【题型】解答题　【知识点】平面几何　【难度】easy
请阅读下列材料，并完成相应的任务：

公元前 300 年前后，欧几里得撰写的《几何原本》系统地论述了黄金分割，成为最早的有关黄金分割的论著。黄金分割（goldensection）是指把一条线段分割为两部分，使较大部分与全长的比值等于较小部分与较大部分的比值。

如图\textcircled{1}，在线段 $AD$ 上找一个点 $C$，$C$ 把 $AD$ 分为 $AC$ 和 $CD$ 两段，其中 $AC$ 是较小的一段，如果 $AC:CD = CD:AD$，那么称线段 $AD$ 被 $C$ 点黄金分割，点 $C$ 叫做线段 $AD$ 的黄金分割点，$AC$ 与 $CD$ 的比值叫做黄金分割数。

为简单起见，设 $AD = 1$，$CD = x$，则 $AC = 1 - x$。

$\because AC:CD = CD:AD$，
$\therefore .....。$

任务：

(1) 请根据上面的部分解题过程，求黄金分割数。

(2) 如图\textcircled{2}，采用如下方法可以得到黄金分割点：

\textcircled{1} 设 $AB$ 是已知线段，过点 $B$ 作 $BD \perp AB$ 且使 $BD = \dfrac{1}{2} AB$；

\textcircled{2} 连接 $DA$，在 $DA$ 上截取 $DE = DB$；

\textcircled{3} 在 $AB$ 上截取 $AC = AE$；

则点 $C$ 即为线段 $AB$ 黄金分割点。你能说说其中的道理吗？

(3) 已知线段 $AB = 1$，点 $C$、$D$ 是线段 $AB$ 上的两个黄金分割点，则线段 $CD$ 的长是 \_\_\_\_\_\_。
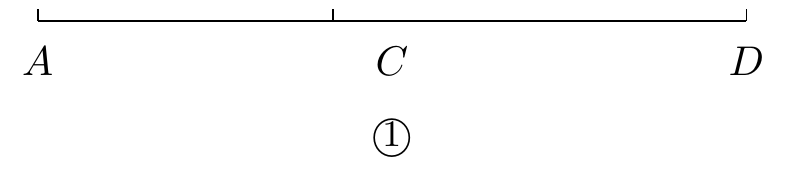
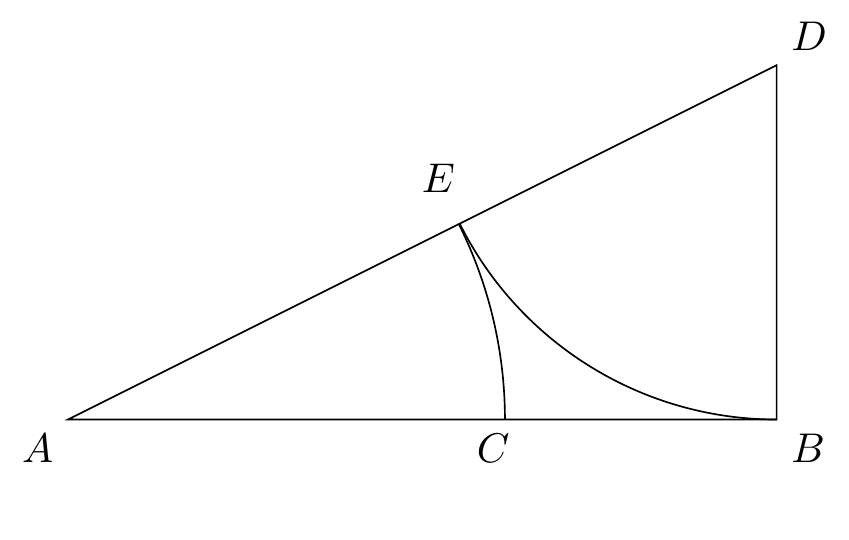
【解答】
(1) 设 $AD = 1$，$CD = x$，则 $AC = 1 - x$。

$\because AC : CD = CD : AD$，

$\therefore CD^2 = AC \cdot AD$，

$\therefore x^2 = 1 - x$，

$\therefore x = \dfrac{-1 \pm \sqrt{5}}{2}$，

$\because x > 0$，

$\therefore x = \dfrac{\sqrt{5} - 1}{2}$，

$\therefore CB : AB = \dfrac{\sqrt{5} - 1}{2}$，

即黄金分割数为 $\dfrac{\sqrt{5} - 1}{2}$。

(2) 能，道理如下：

设 $AB = 2m$，则 $BD = m$，

$\therefore DE = BD = m$，

$\because BD \perp AB$，

$\therefore \angle ABD = 90^\circ$，

$\therefore AD = \sqrt{AB^2 + BD^2} = \sqrt{(2m)^2 + m^2} = \sqrt{5}m$，

$\therefore AE = AD - DE = \sqrt{5}m - m = (\sqrt{5} - 1)m$，

$\therefore AC = AE = (\sqrt{5} - 1)m$，

$\therefore AC : AB = \dfrac{(\sqrt{5} - 1)m}{2m} = \dfrac{\sqrt{5} - 1}{2}$，

$\therefore$ 点 $C$ 是线段 $AB$ 的黄金分割点。

(3) 如图，设 $AB = 1$，$CB = n$，$AC = 1 - n$，

$\because AC : CB = CB : AB$，

$\therefore CB^2 = AC \cdot AB$，

$\therefore n^2 = 1 - n$，

$\therefore n = \dfrac{-1 \pm \sqrt{5}}{2}$，

$\because n > 0$，

$\therefore n = \dfrac{\sqrt{5} - 1}{2}$，

$\therefore AD = CB = \dfrac{\sqrt{5} - 1}{2}$，

$\therefore CD = AD + BC - AB = \sqrt{5} - 2$，

故答案为：$\sqrt{5} - 2$。